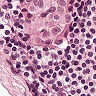
Metastatic tissue present: yes